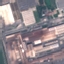
Land use / land cover: Industrial